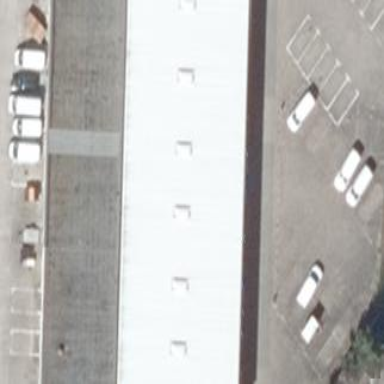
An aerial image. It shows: Commercial building.